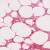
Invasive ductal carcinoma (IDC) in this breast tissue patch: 0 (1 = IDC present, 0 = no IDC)